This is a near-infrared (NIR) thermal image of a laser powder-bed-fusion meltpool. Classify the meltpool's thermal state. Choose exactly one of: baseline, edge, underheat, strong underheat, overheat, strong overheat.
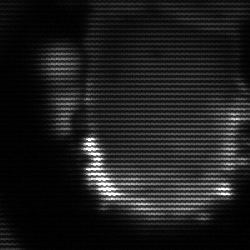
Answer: baseline